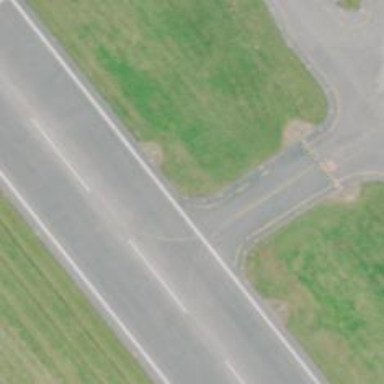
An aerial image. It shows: View of taxiway at the airport.